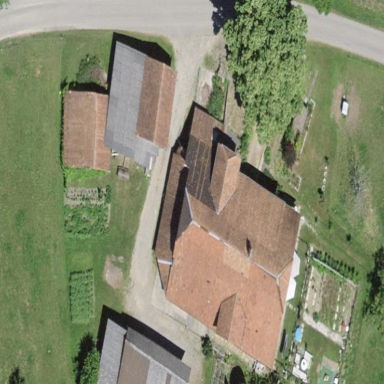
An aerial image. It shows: Farm building.